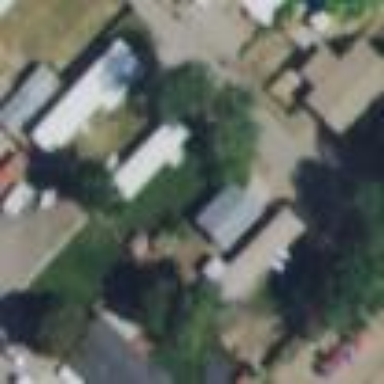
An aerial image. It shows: Residential area designated as trailer park.